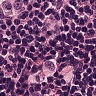
Metastatic tissue present: yes